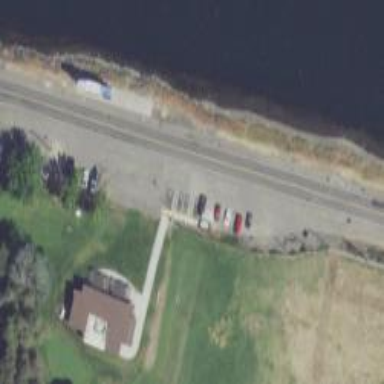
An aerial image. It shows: Parking space.